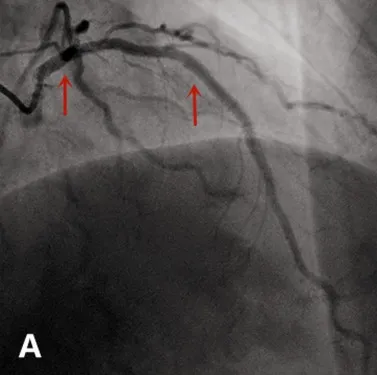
A drug-eluting stent was implanted in LM and two in LAD in November 2014 (narrow).
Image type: radiology (x_ray)